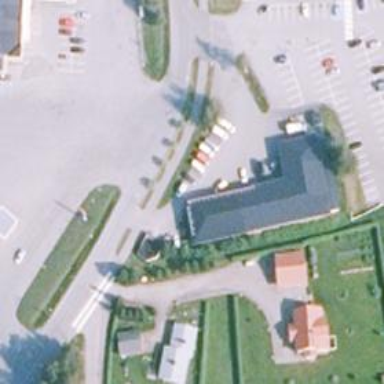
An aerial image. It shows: Public building.